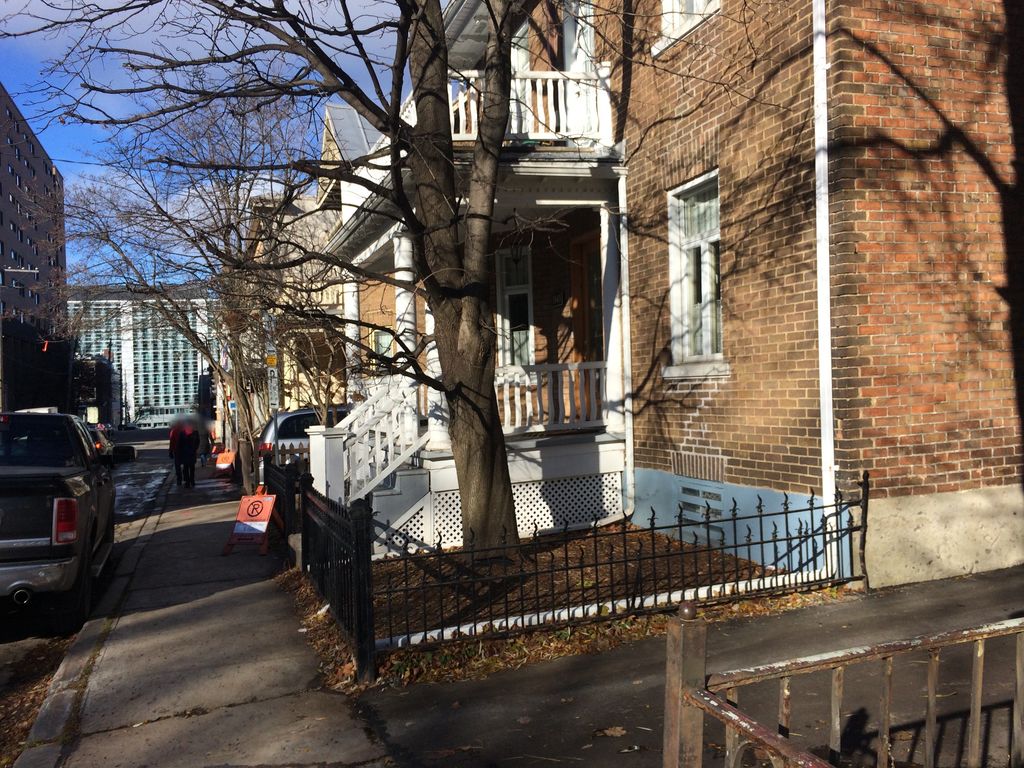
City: quebec_city